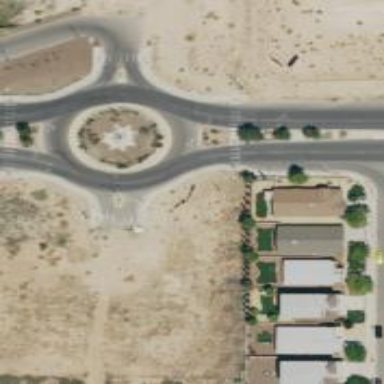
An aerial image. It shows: Secondary road leading to roundabout.